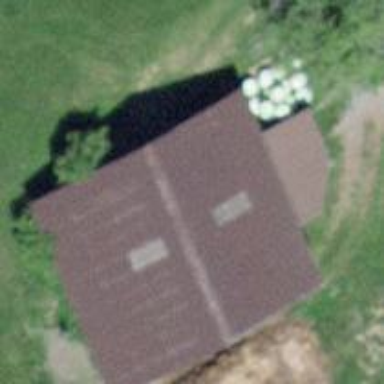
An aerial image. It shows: Barn.